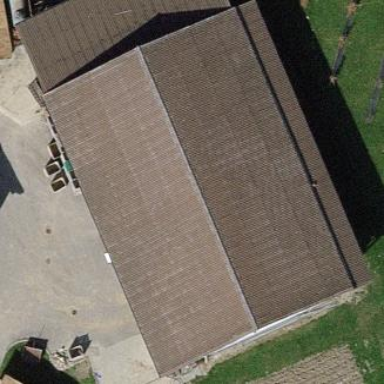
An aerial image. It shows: Farm auxiliary building with gabled roof.